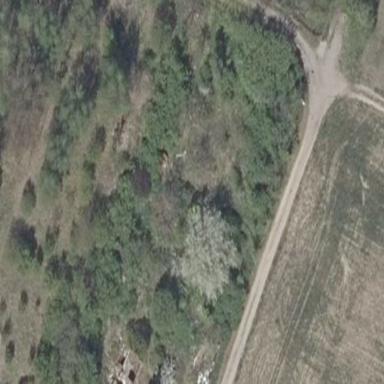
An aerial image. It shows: Fence surrounding scrub area.